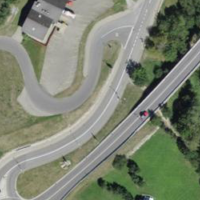
EUNIS habitat code: 54
Species observed at this site:
Silene dioica